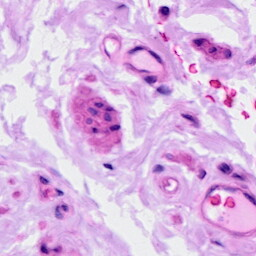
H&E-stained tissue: Ovarian